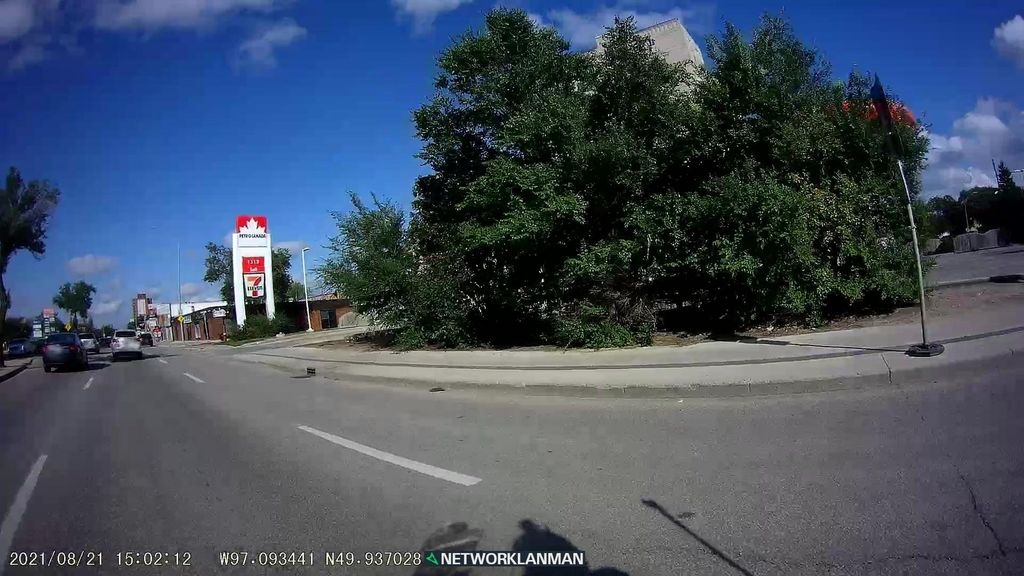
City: winnipeg